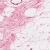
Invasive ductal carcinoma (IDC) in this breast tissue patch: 0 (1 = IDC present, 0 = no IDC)